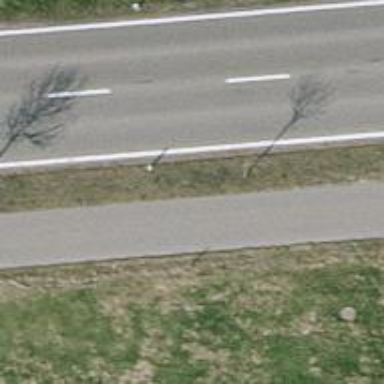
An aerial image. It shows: Urban tree adds touch of nature to the surroundings.